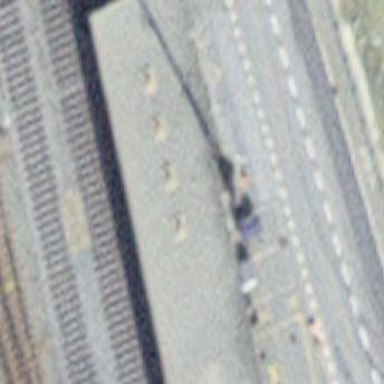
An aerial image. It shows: Warehouse building.